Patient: sex F, age 77
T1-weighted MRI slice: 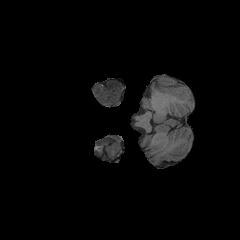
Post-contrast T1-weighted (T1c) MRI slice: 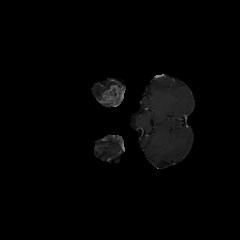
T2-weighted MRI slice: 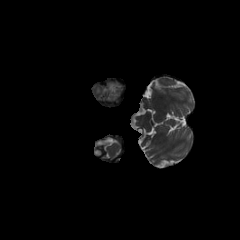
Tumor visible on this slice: yes
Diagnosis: Glioblastoma, IDH-wildtype
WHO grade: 4